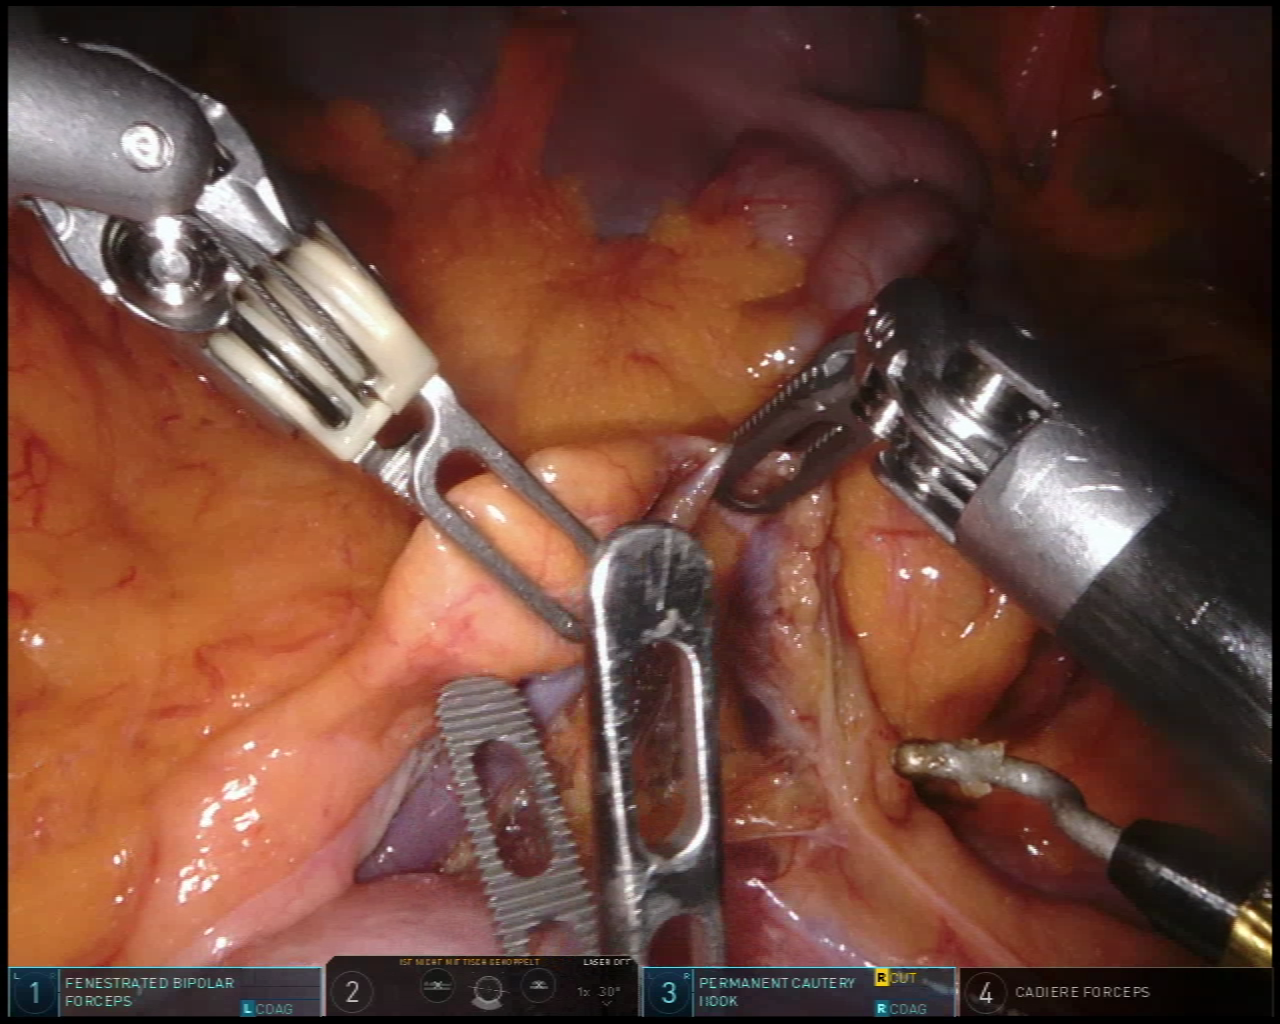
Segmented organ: intestinal_veins
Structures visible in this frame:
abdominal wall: no
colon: yes
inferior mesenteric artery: no
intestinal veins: yes
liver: no
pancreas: no
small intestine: yes
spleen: no
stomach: no
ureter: no
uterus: no
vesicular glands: no